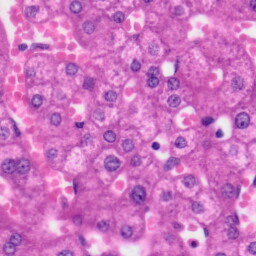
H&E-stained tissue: Liver